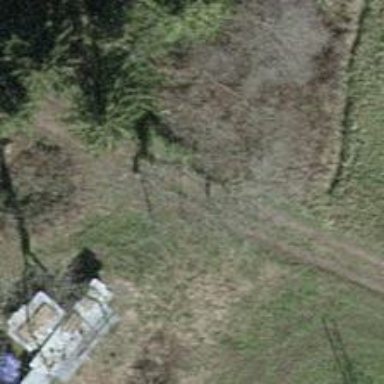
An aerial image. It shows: Unpaved path.